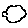
Label: cloud